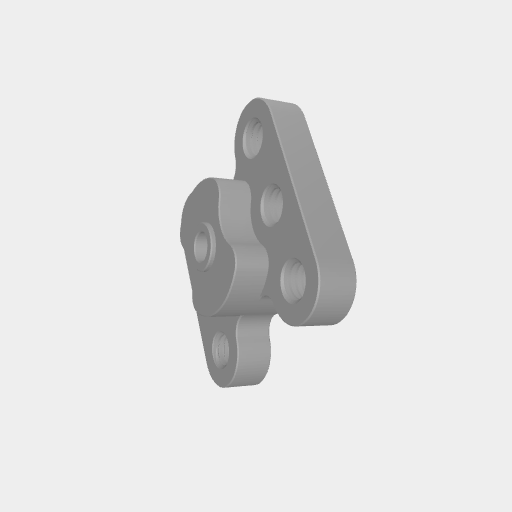
Part: SetScrewHub3ID